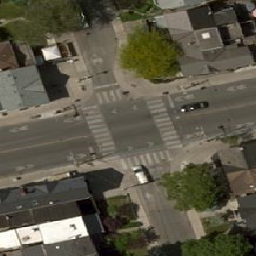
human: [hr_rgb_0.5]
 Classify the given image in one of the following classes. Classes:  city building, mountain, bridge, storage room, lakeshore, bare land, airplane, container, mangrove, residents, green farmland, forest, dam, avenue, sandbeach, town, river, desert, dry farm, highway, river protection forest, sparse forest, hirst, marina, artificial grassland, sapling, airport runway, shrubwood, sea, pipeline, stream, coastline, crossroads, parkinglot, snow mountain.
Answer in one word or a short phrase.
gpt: crossroads